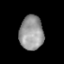
Tissue: lung
Cell type: Epithelial cells
Senescence score: 0.199
Nuclear area (px): 801
Mean DAPI intensity: 151.265